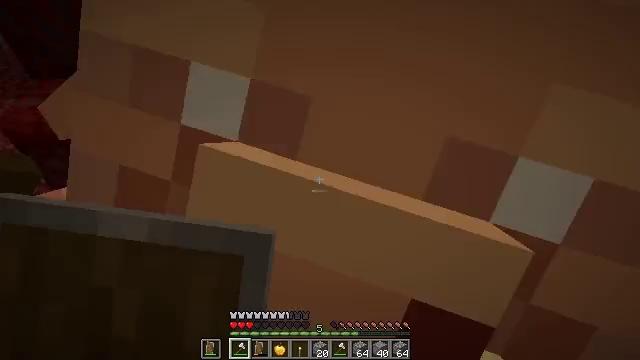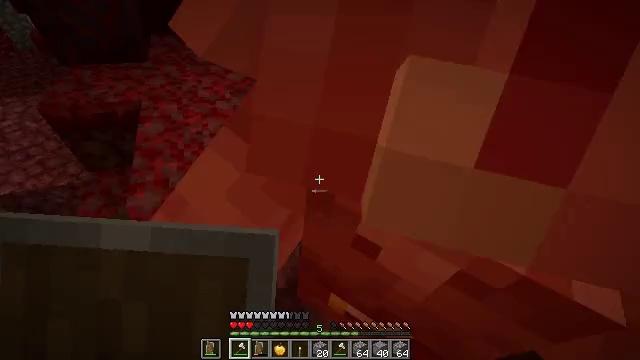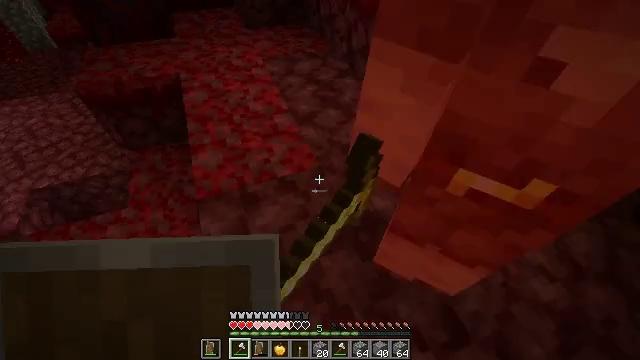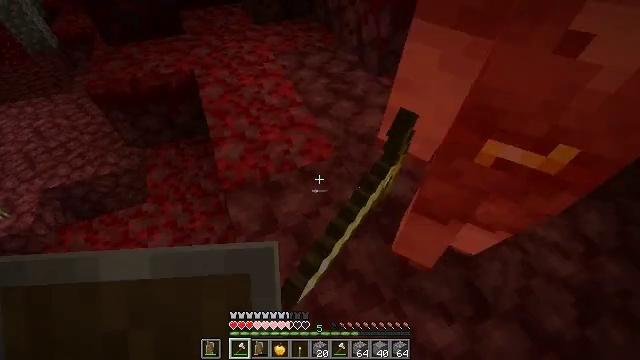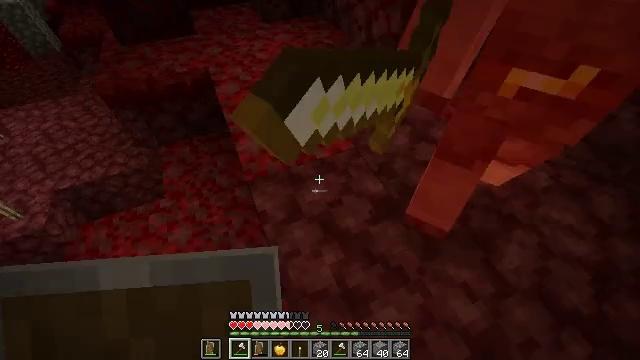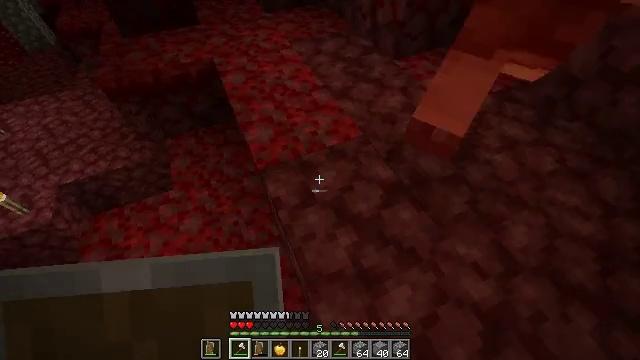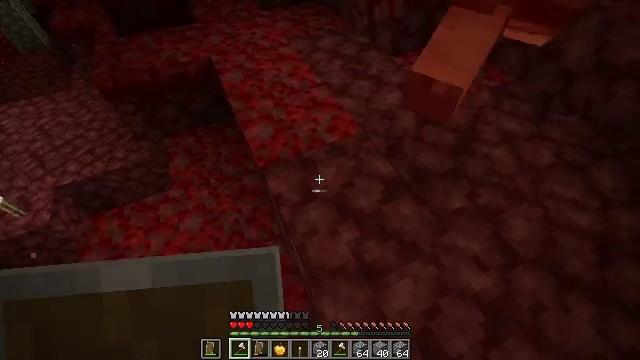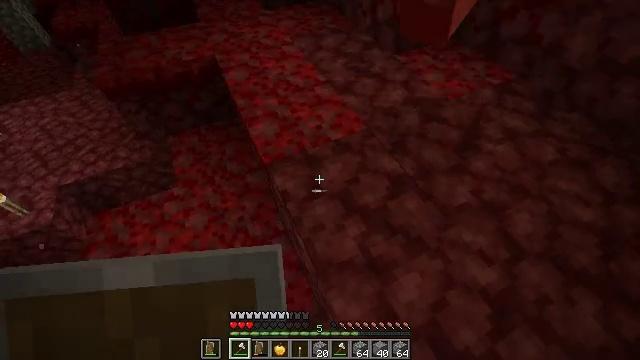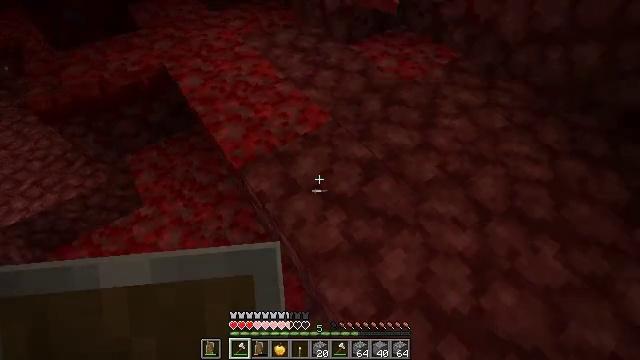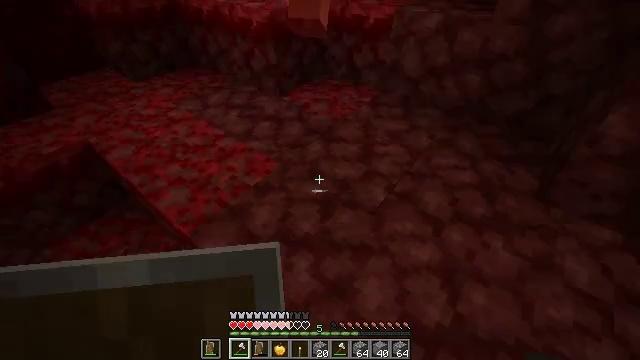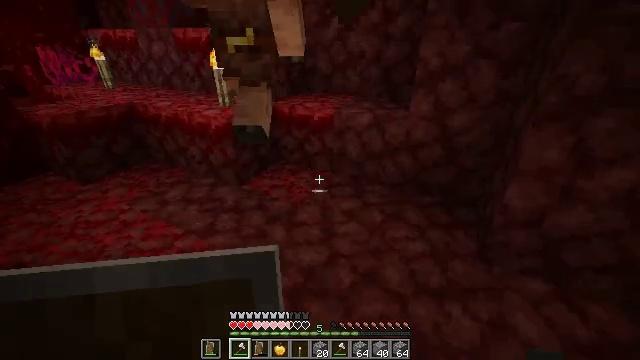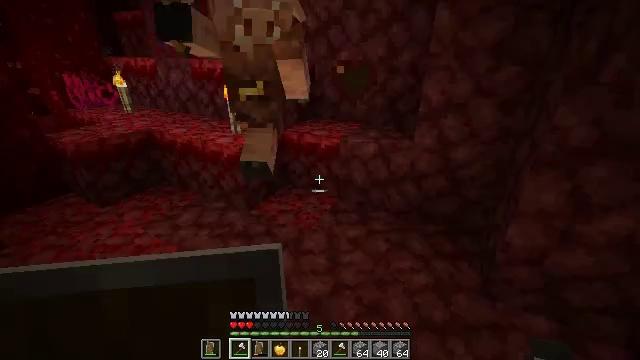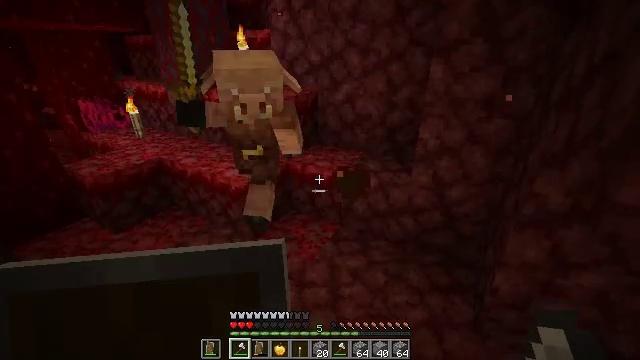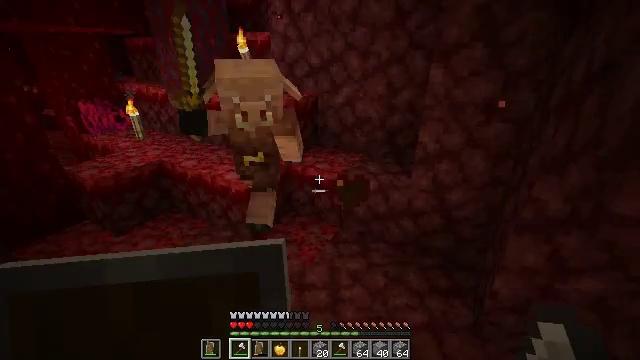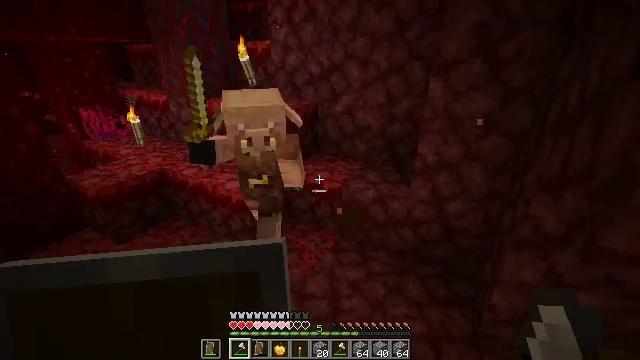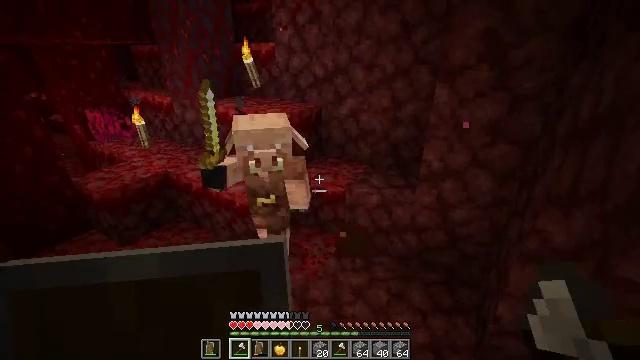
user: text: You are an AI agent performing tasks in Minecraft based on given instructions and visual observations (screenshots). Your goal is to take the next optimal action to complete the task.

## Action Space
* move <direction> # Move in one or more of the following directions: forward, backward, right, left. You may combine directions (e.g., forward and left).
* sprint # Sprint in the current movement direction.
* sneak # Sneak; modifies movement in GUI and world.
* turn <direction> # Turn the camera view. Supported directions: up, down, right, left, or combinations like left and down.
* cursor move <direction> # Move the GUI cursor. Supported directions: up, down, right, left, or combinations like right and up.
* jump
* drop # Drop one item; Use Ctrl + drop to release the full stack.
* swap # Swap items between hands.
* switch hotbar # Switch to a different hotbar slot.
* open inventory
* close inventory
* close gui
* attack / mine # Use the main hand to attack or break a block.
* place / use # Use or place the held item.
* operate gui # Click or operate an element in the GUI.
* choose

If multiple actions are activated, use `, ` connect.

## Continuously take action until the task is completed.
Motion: motion action
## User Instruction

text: Kill mobs.
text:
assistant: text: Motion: turn left and down, jump
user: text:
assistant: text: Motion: turn left and down, jump
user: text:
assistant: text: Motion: jump
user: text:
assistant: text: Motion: no_op
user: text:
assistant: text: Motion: turn down
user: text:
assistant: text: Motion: no_op
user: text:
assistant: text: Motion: no_op
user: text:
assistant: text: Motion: turn right
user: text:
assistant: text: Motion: turn right and up
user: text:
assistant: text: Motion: turn right and up, jump
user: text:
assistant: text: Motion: turn left and up, jump
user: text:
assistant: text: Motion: move forward, jump
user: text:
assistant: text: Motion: move forward, jump
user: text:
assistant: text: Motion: move forward, jump
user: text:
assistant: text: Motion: move forward, jump
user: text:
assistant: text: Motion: move forward, turn left and down, jump
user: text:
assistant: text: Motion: move forward, turn down
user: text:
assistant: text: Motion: move forward, turn left and down
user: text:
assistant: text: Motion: move forward, turn left
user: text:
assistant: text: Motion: move forward, attack / mine
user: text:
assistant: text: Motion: move forward, attack / mine, jump
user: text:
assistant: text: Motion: turn right and down, attack / mine, jump
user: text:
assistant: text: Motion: turn right, attack / mine, jump
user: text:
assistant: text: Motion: move left, turn right, jump
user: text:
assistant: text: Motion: jump